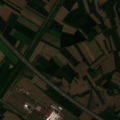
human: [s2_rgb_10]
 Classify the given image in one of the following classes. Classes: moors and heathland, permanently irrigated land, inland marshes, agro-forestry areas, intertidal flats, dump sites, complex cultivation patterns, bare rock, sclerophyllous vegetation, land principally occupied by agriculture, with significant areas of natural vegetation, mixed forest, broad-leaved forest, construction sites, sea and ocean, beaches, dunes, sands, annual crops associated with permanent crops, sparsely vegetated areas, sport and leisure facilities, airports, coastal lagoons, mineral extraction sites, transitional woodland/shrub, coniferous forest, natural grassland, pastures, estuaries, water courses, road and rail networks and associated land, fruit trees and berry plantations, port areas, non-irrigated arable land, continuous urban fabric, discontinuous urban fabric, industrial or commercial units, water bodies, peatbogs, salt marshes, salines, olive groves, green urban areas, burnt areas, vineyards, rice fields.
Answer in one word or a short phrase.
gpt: industrial or commercial units, non-irrigated arable land